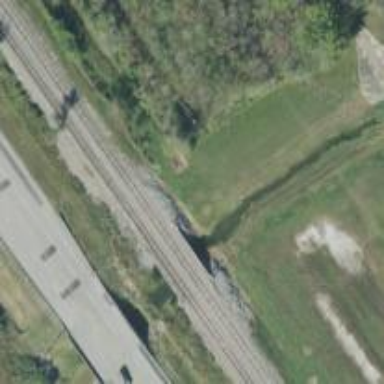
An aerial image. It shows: Railway siding for service.